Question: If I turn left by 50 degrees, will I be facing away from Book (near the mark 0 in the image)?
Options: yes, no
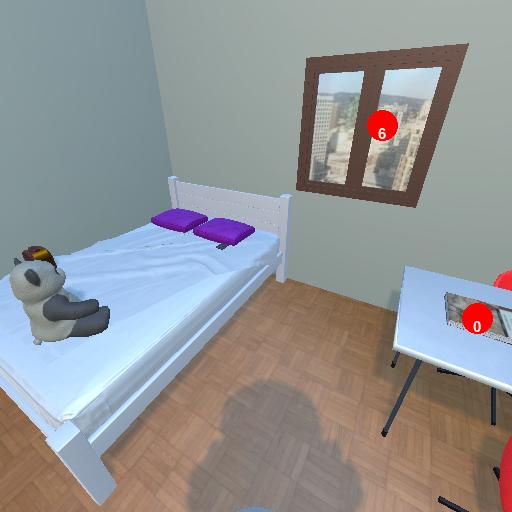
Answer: yes